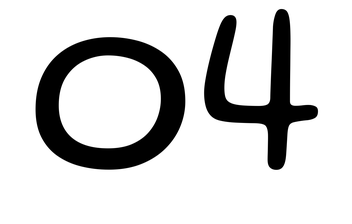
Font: Gluten_Light